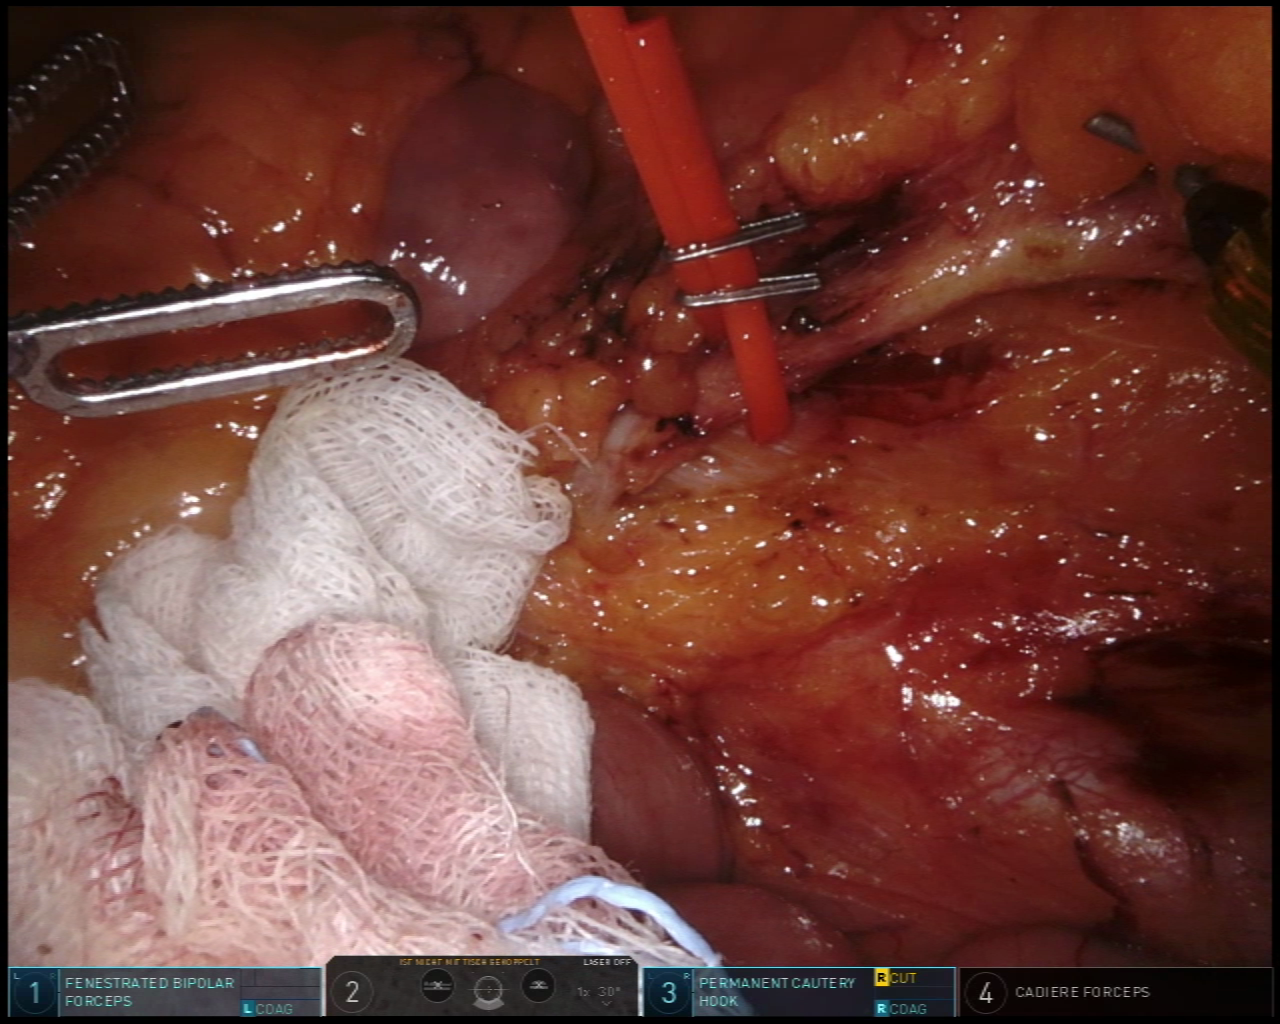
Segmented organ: inferior_mesenteric_artery
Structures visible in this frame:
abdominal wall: no
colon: no
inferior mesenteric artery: yes
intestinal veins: no
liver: no
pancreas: no
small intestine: yes
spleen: no
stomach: no
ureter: no
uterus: no
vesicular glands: no